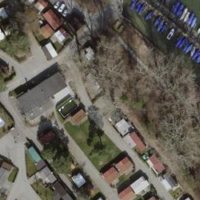
EUNIS habitat code: 53
Species observed at this site:
Prunus padus
Lathraea squamaria
Milvus migrans